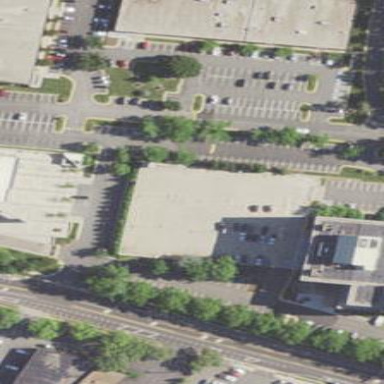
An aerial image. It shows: Multi-storey parking building.